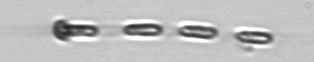
Label: Skeletonema